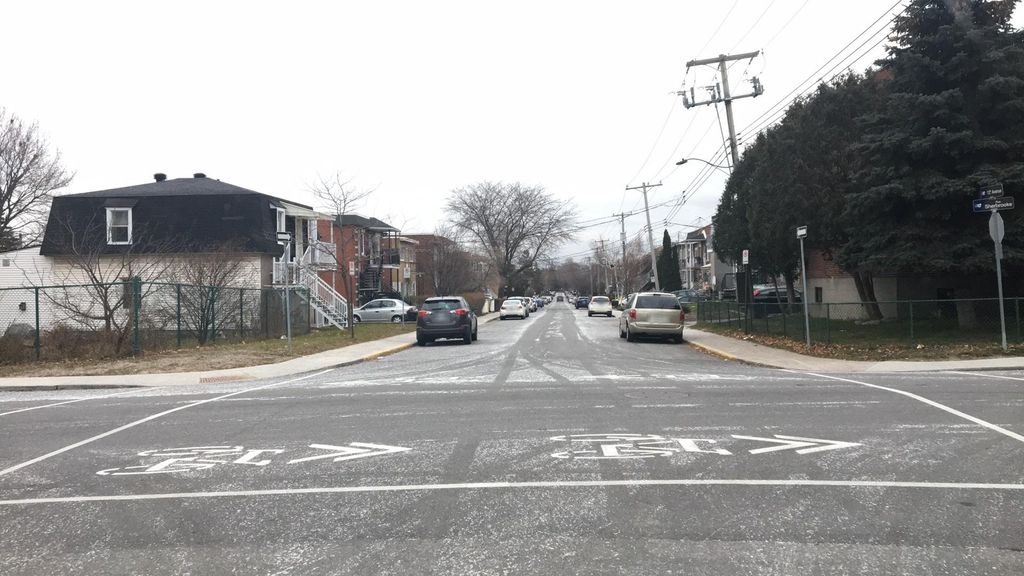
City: montreal